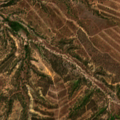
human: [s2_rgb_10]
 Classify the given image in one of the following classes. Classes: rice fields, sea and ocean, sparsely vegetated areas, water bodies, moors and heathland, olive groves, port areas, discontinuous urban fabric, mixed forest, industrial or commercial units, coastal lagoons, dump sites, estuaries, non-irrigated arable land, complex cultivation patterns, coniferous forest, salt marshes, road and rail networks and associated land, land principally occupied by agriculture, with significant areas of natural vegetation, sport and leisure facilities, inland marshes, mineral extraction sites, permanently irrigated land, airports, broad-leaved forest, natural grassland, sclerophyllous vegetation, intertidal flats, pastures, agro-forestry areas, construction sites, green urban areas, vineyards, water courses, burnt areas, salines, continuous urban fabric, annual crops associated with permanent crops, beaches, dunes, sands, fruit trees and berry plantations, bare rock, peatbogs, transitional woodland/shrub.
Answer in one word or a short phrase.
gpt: transitional woodland/shrub